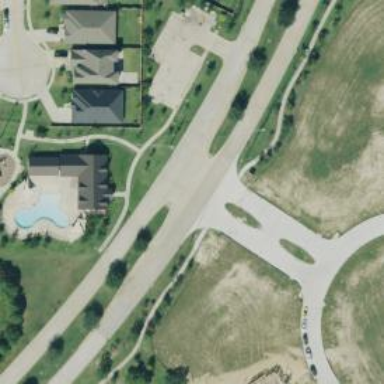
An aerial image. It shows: Secondary link road.